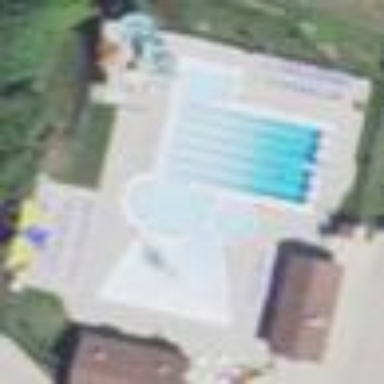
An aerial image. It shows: Sports centre focused on swimming activities.